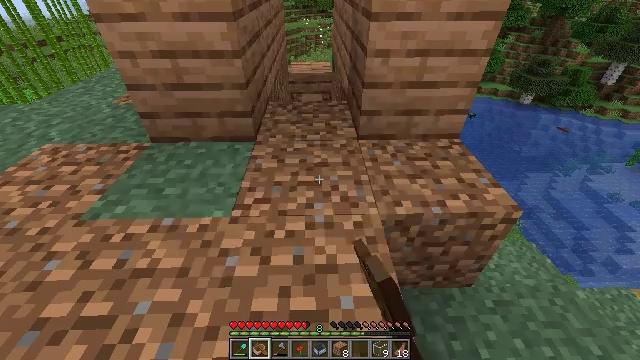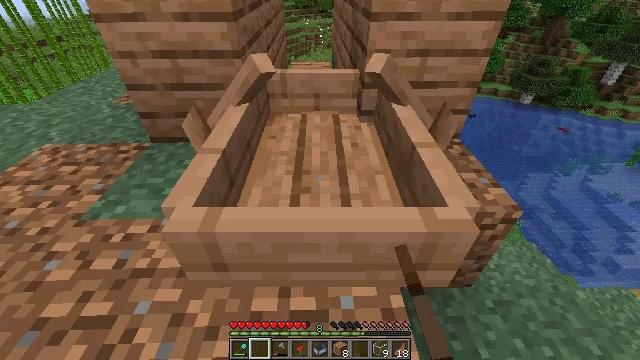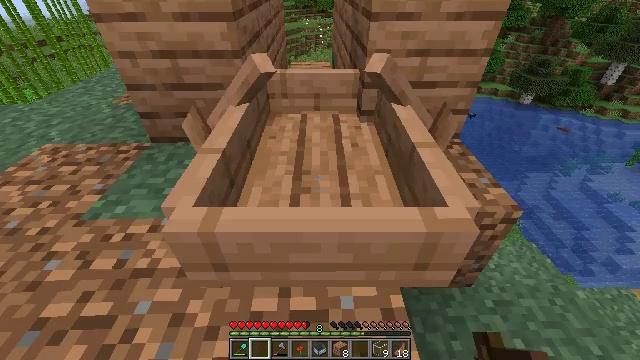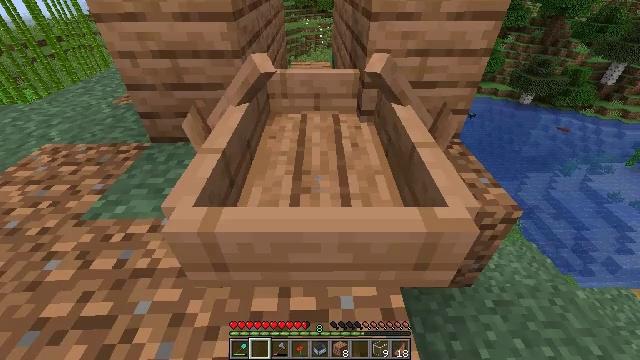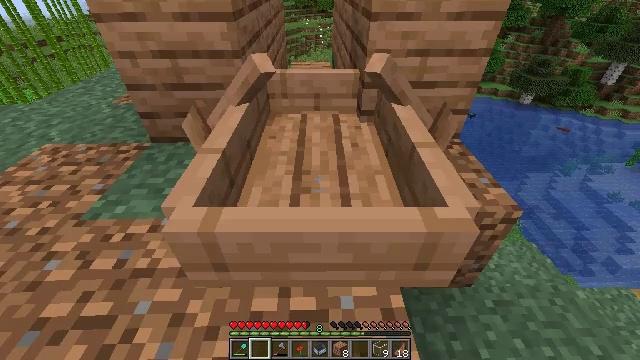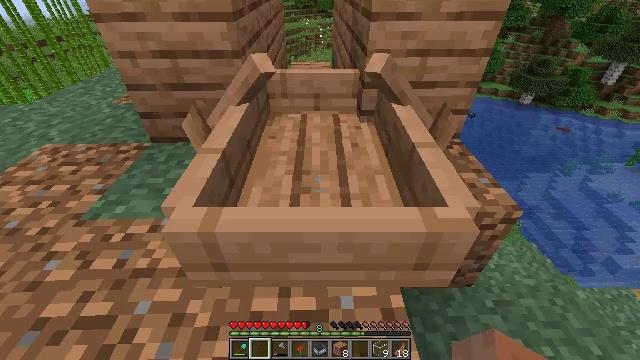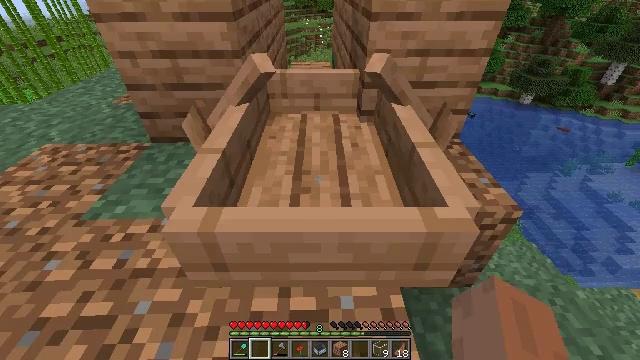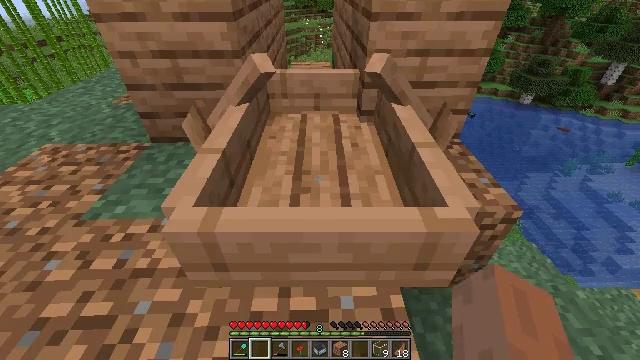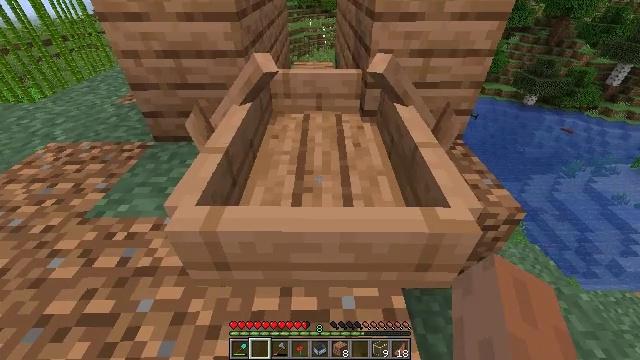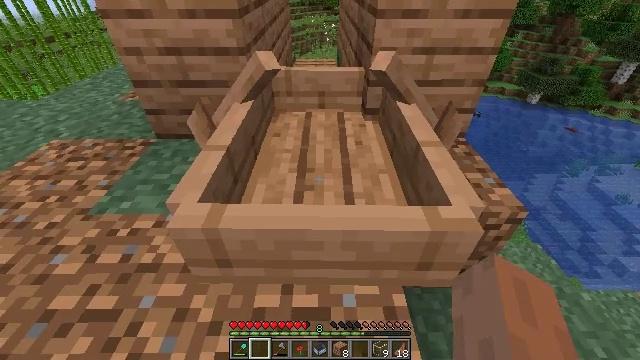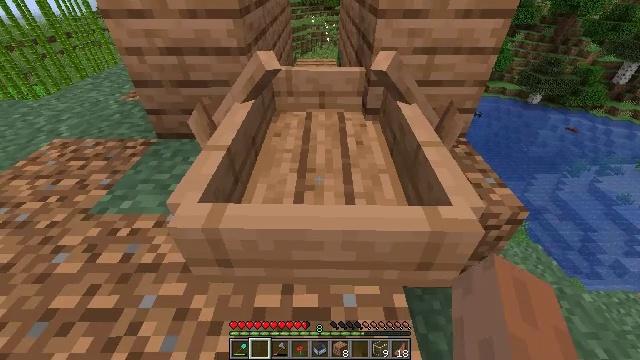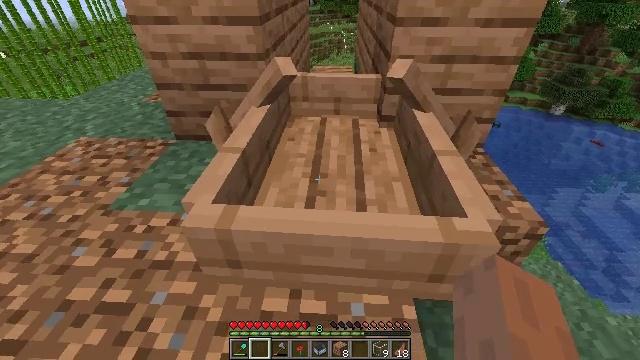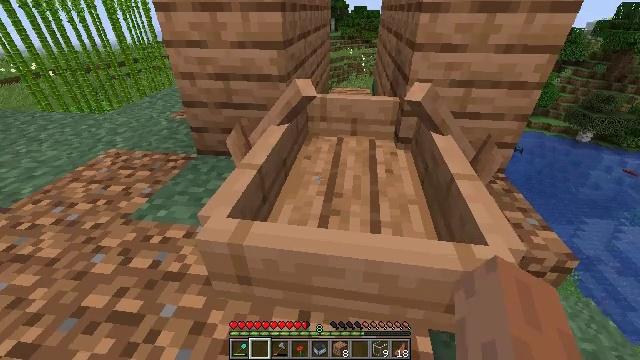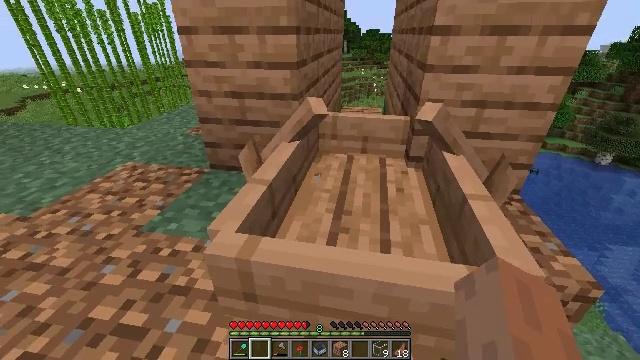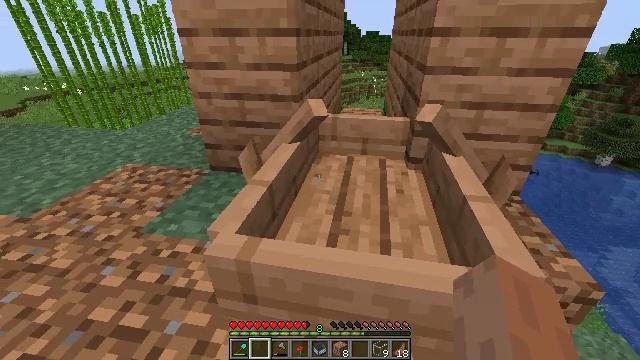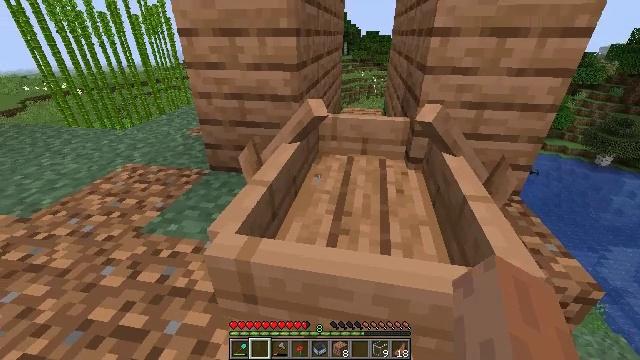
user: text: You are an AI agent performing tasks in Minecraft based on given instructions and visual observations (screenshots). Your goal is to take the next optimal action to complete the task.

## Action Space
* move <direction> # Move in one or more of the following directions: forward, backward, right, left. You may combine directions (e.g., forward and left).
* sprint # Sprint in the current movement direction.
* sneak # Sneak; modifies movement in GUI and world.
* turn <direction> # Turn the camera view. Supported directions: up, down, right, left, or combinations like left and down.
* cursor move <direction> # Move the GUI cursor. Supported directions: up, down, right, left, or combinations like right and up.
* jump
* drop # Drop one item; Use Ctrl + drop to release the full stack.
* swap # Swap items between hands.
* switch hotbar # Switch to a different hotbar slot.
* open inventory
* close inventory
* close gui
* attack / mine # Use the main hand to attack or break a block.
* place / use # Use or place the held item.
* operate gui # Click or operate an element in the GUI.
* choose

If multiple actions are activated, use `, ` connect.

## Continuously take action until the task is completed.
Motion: motion action
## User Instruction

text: Remove the jungle slab block.
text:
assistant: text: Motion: sneak
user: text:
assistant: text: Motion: sneak
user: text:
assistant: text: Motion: sneak
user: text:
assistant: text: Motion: sneak
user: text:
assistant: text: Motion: sneak
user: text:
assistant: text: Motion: sneak
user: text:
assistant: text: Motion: sneak
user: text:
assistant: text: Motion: sneak
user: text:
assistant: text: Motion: sneak
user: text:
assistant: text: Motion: sneak
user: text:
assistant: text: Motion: sneak, turn left and up
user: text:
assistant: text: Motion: sneak, turn left and up
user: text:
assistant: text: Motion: sneak, turn left and up
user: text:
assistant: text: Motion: sneak
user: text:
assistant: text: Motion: sneak
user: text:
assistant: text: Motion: sneak
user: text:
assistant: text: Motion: sneak
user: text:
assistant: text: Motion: sneak
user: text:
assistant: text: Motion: sneak, turn right
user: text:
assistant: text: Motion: sneak, turn right
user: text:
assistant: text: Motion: sneak
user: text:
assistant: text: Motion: no_op
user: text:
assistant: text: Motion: no_op
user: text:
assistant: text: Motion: no_op
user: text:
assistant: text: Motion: no_op
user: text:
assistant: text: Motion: no_op
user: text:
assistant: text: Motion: no_op
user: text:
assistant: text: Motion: no_op
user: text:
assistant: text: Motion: no_op
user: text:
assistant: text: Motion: no_op